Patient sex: F
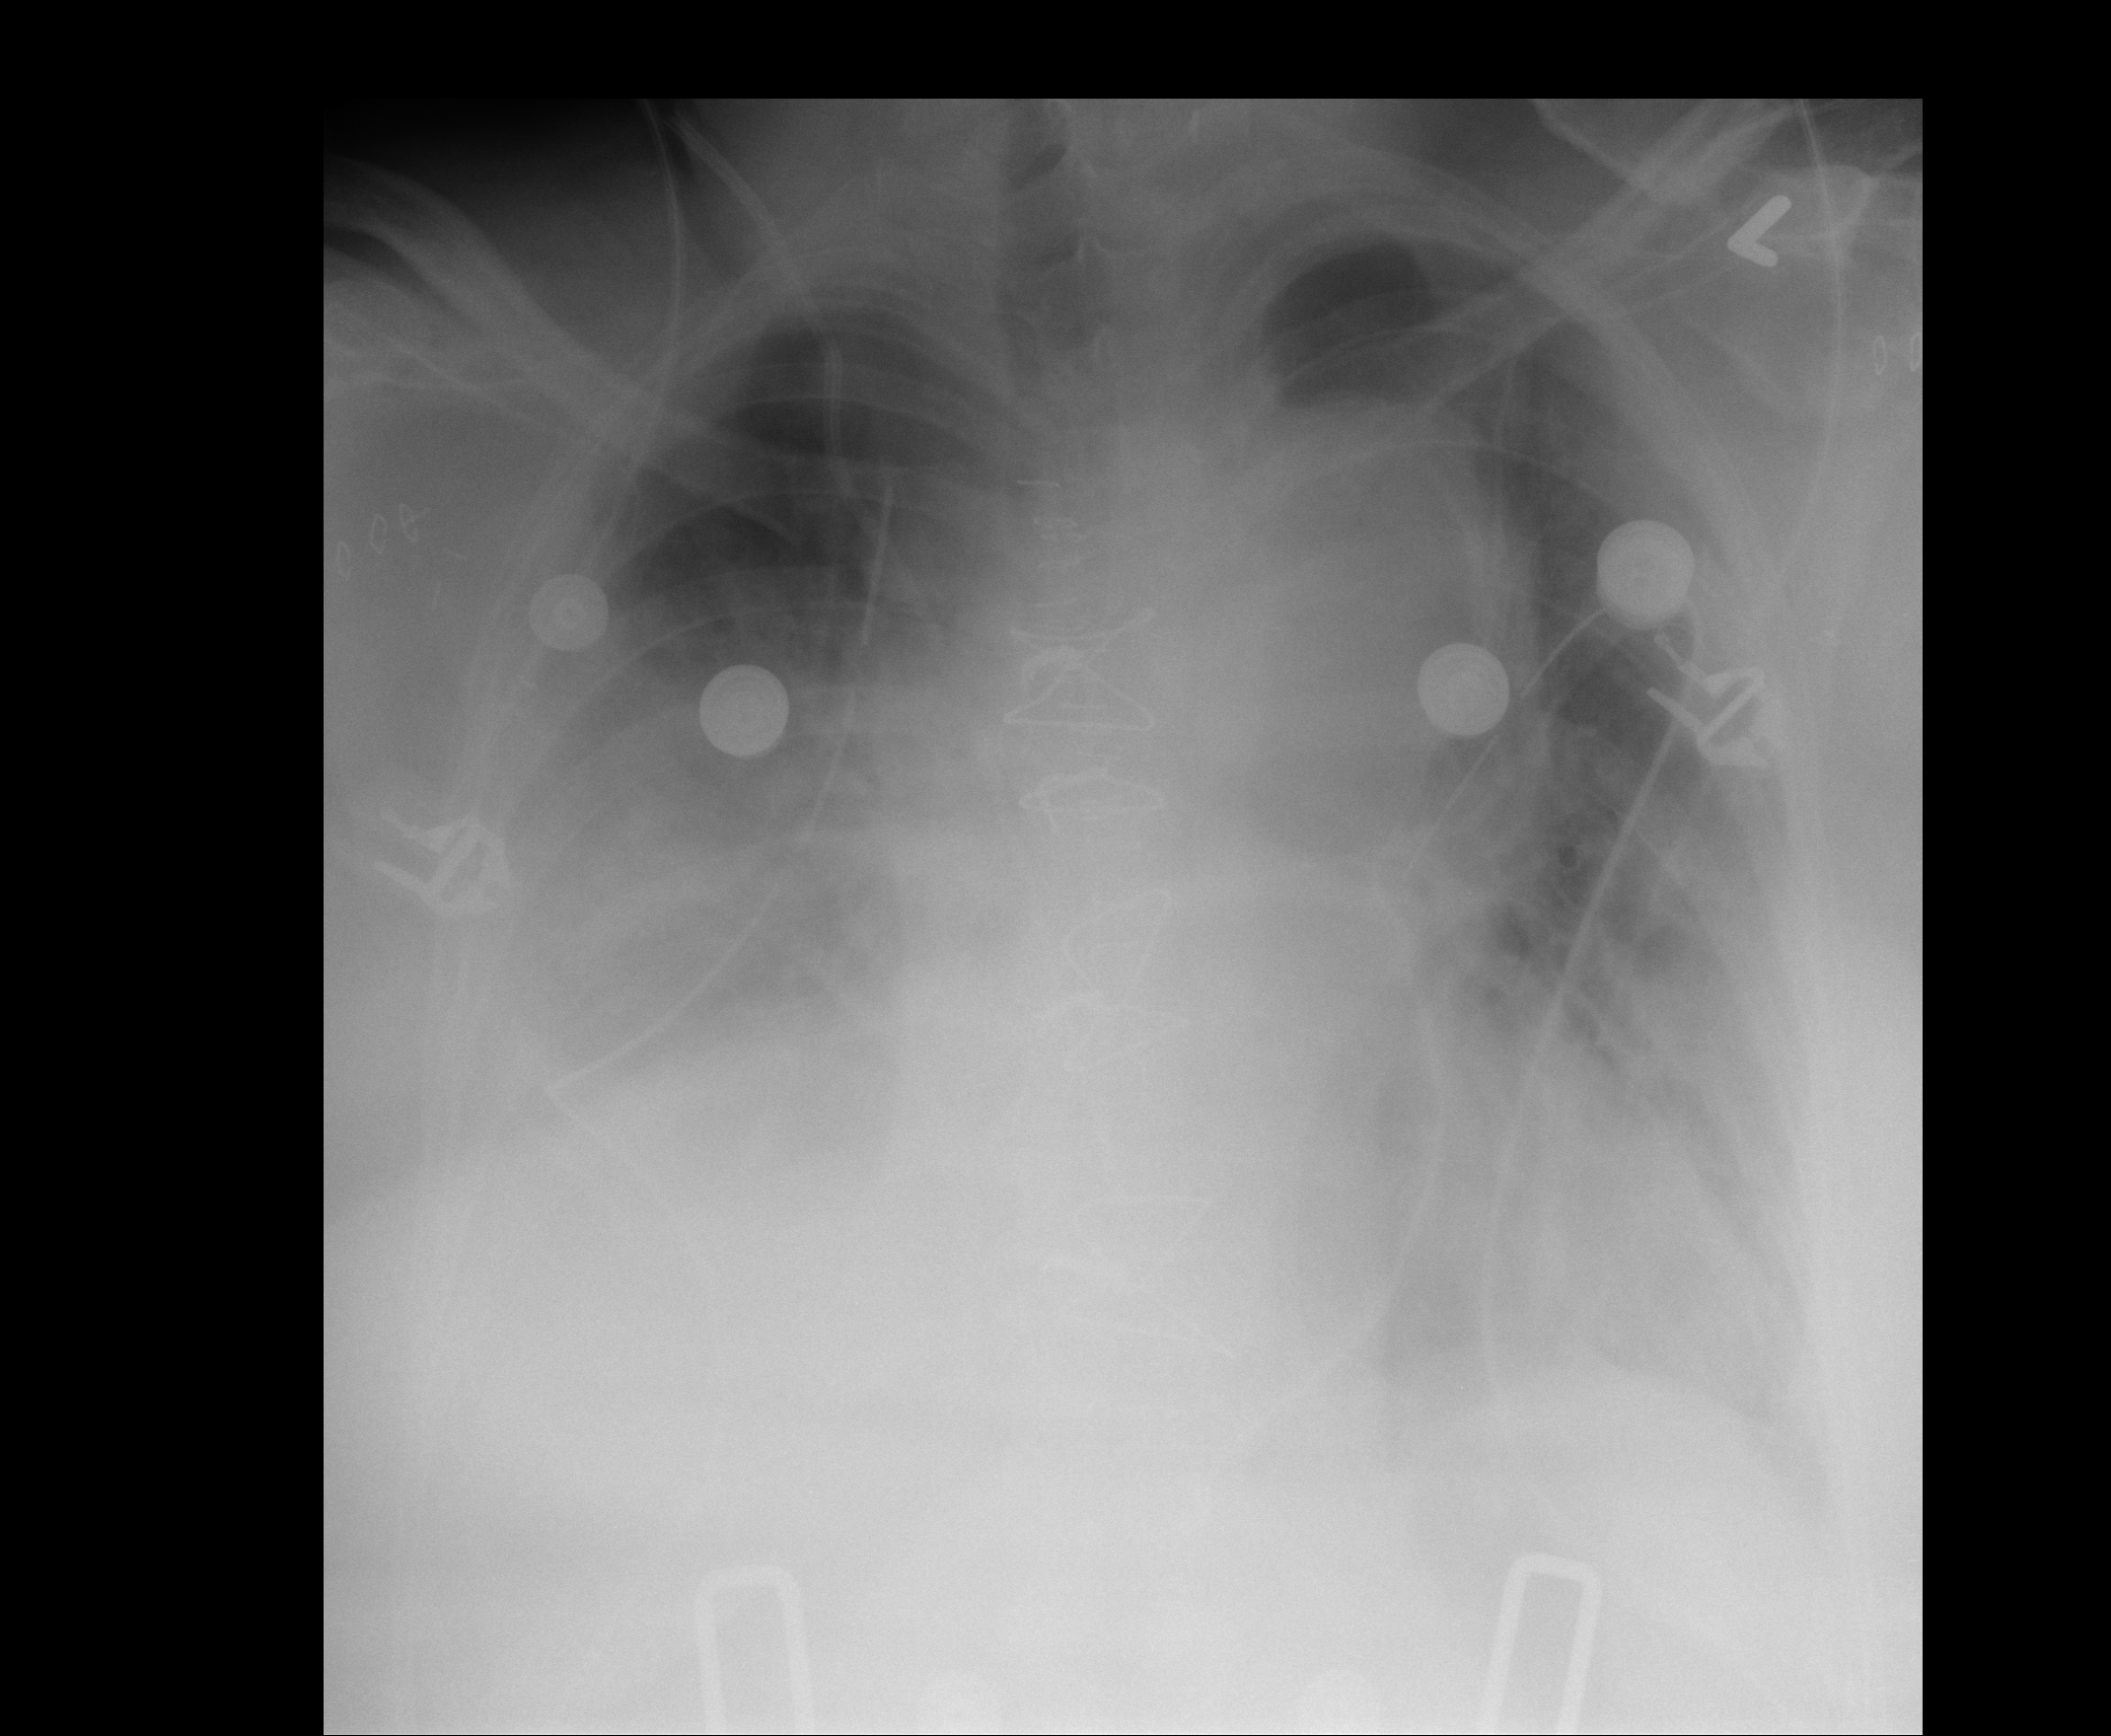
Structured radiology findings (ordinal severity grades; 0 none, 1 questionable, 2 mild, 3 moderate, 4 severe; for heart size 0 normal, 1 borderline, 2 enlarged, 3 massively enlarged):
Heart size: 2
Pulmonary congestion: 2
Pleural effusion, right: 2
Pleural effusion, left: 2
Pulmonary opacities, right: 0
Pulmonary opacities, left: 0
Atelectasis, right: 3
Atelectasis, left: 2